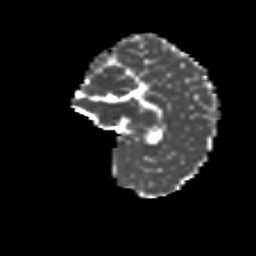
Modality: MD
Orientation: sagittal
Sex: female
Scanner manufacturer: siemens
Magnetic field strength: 3 T
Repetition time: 5 s
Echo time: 0.071 s